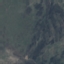
Label: HerbaceousVegetation